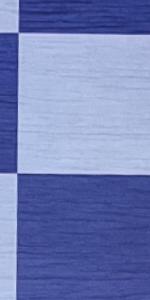
Label: Empty